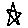
Label: star